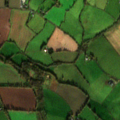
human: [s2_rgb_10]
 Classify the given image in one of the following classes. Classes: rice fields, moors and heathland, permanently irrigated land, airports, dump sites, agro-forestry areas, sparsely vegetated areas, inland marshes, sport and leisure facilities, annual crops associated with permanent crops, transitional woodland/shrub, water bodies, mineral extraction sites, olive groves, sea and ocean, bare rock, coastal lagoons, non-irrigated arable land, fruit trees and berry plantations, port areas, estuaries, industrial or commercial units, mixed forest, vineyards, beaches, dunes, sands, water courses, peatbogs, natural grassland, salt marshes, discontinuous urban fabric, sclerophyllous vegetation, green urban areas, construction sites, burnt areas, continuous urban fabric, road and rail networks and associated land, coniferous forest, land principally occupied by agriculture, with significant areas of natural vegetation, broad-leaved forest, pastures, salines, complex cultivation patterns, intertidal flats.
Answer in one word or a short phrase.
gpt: non-irrigated arable land, pastures